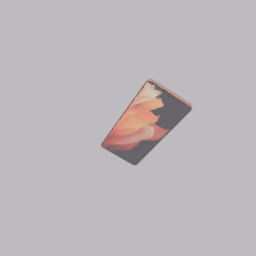
Label: electronics